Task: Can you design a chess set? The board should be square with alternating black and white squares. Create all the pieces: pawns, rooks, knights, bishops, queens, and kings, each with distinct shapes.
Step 4537:
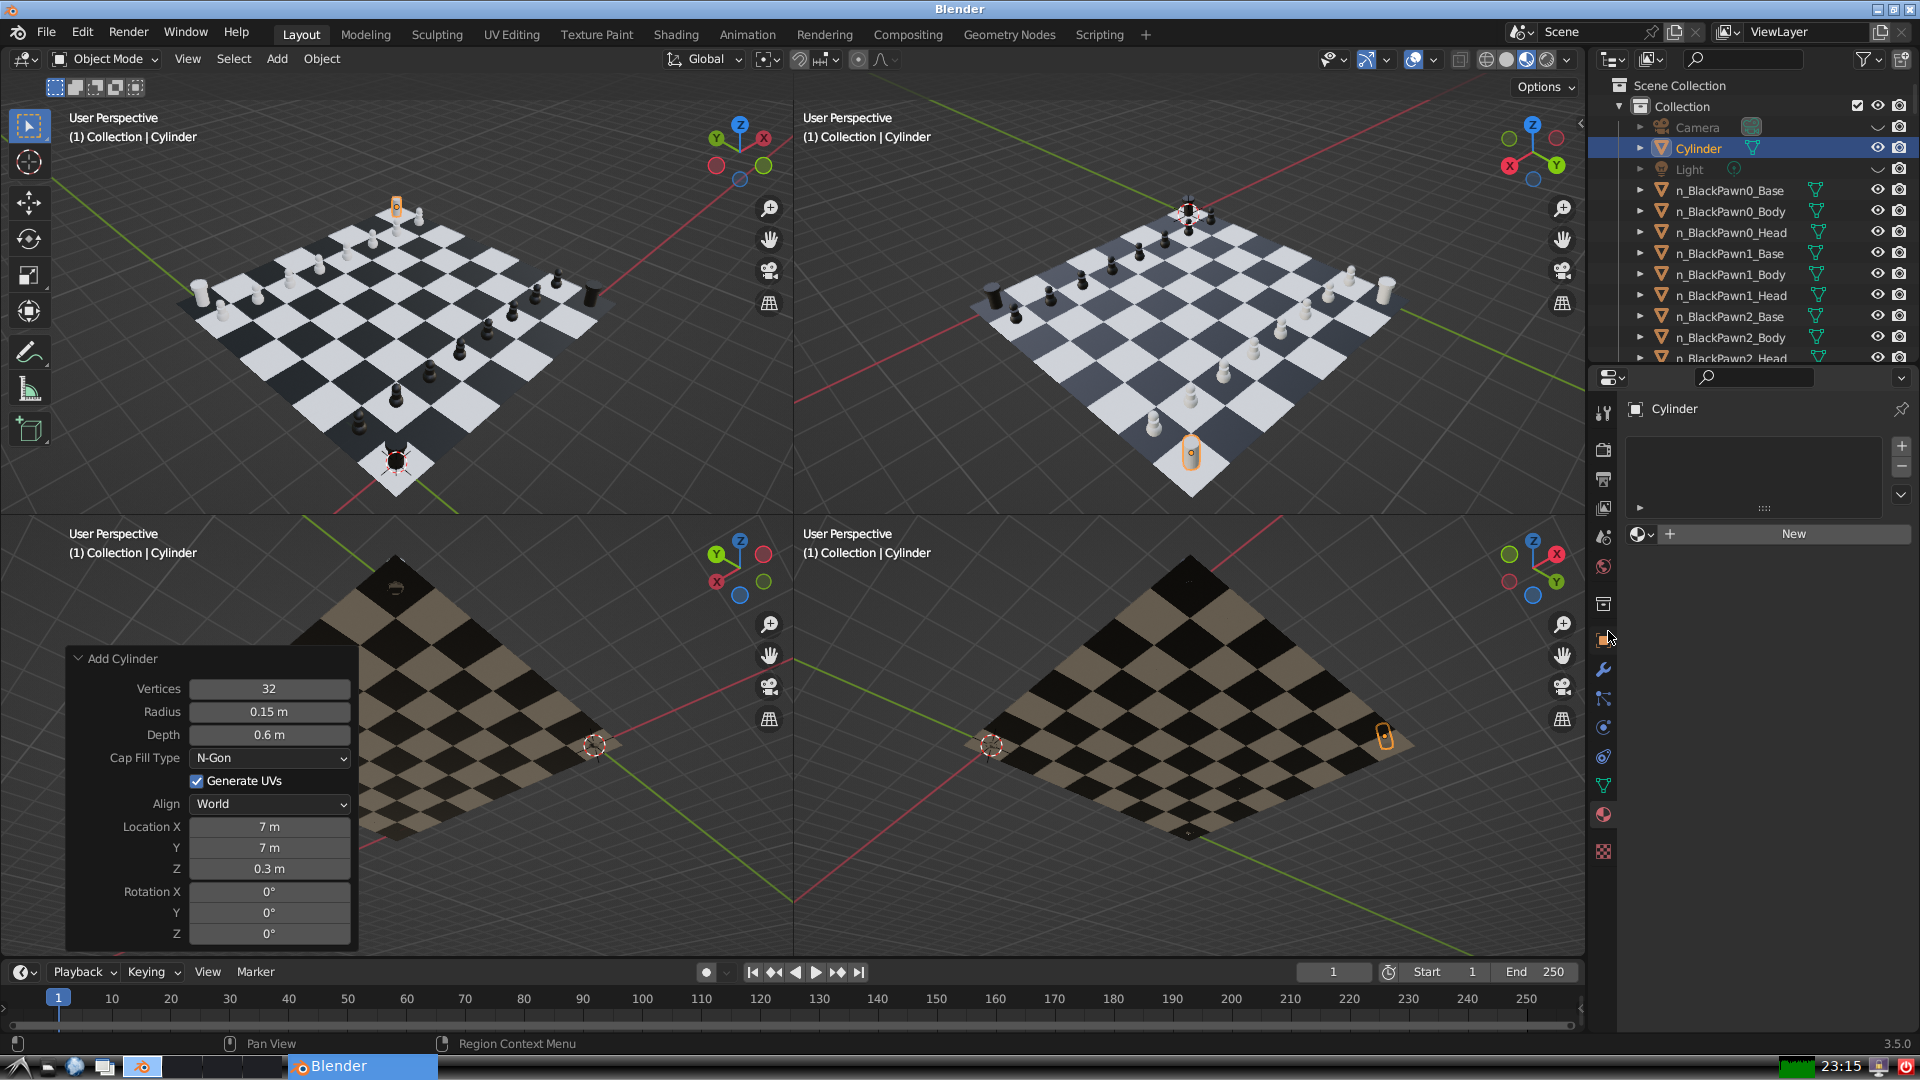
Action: click: no